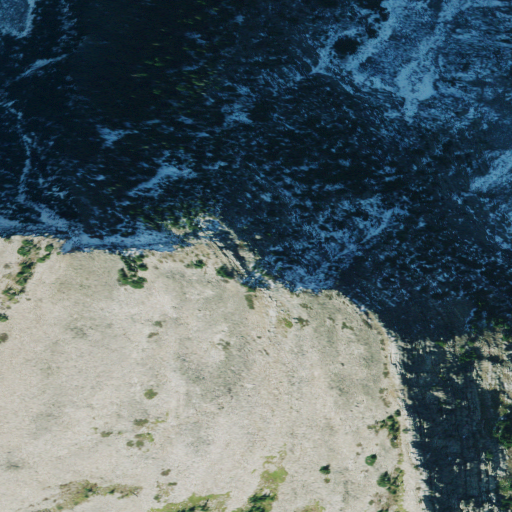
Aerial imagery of mountain in Montana named Goat Peak containing grassland, evergreen forest, barren land, and shrub